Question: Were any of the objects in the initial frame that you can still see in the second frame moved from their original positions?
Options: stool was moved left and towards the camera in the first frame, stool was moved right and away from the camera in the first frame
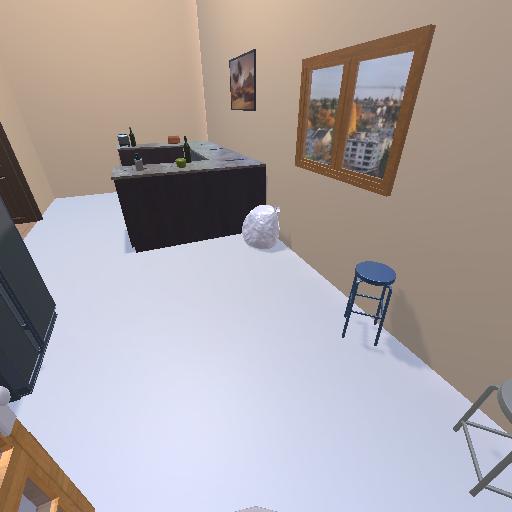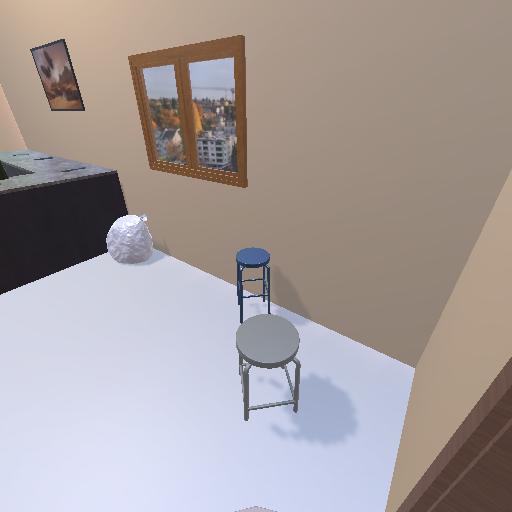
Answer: stool was moved left and towards the camera in the first frame